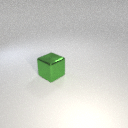
large green metal cube